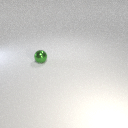
small green metal sphere